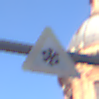
Verkehrszeichen: SchneeOderEisglaette
Umgebung: Outdoor, Urban
Tageszeit: SunriseSunset
Wetter: PartlyCloudy
Licht: Natural
Jahreszeit: NotSpecified
Kontrast: LowContrast